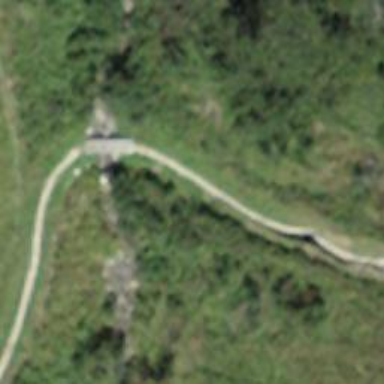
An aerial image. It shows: Path crossing bridge with excellent trail visibility.